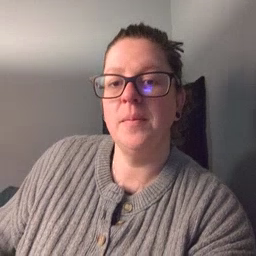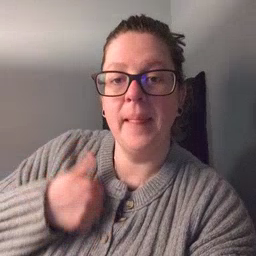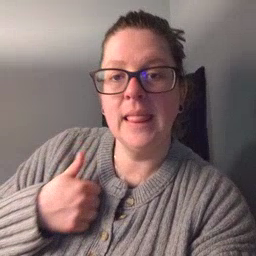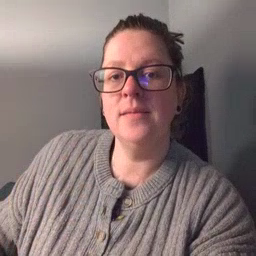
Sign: bath